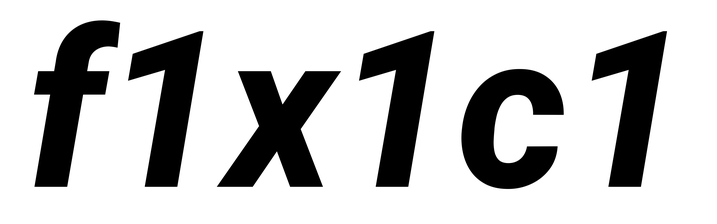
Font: Roboto-Italic_ExtraBold_Italic